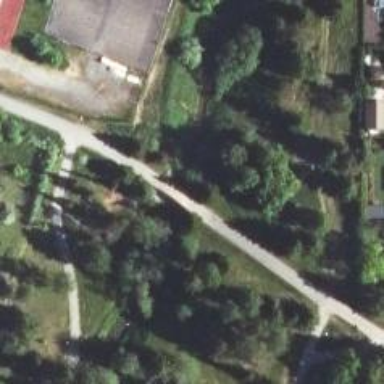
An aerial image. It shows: Bridge over cycleway track.